Question: I'm reading through <URL>. In it there is:
> As you can see, a '__get__' method is listed among the members of the function, and Python recognizes it as a method-wrapper. This method shall connect the open function to the door1 instance, so we can call it passing the instance alone.
I'm trying to understand this more intuitively. In this context what is 'wrapping' what?

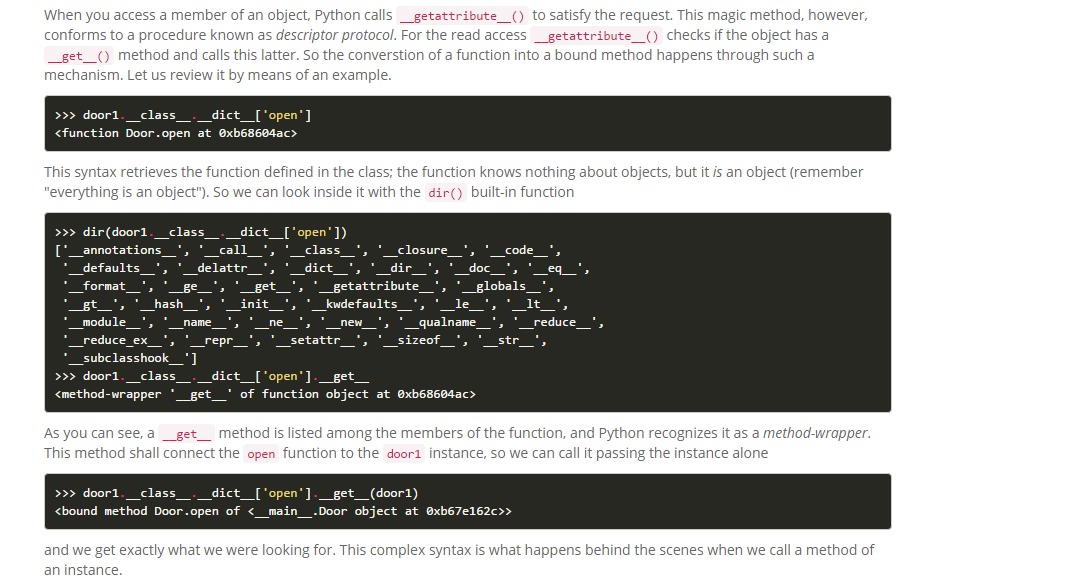
Answer: The 'method-wrapper' object is wrapping a C function. It binds together an instance (here a 'function' instance, defined in a C struct) and a C function, so that when you call it, the right instance information is passed to the C function.
It is the C API equivalent of 'method' objects and 'function's on a custom class. Given a class 'Foo' with a function 'bar', 'Foo().bar' produces a bound method, which combines together the 'Foo()' instance and the 'Foo.bar' function, so that when called, you can pass in that instance as the first argument (usually called 'self').
Also see the <URL>; this is what defines the '__get__' method and how it is invoked.